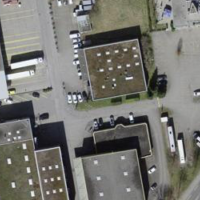
EUNIS habitat code: 54
Species observed at this site:
Carduelis carduelis